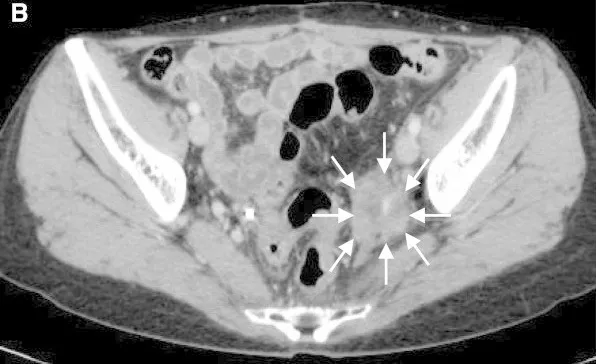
CT images during dienogest therapy. . 6 months) and the tumor was stable up to 21 months.
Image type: radiology (ct)